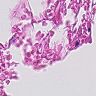
Metastatic tissue present: no